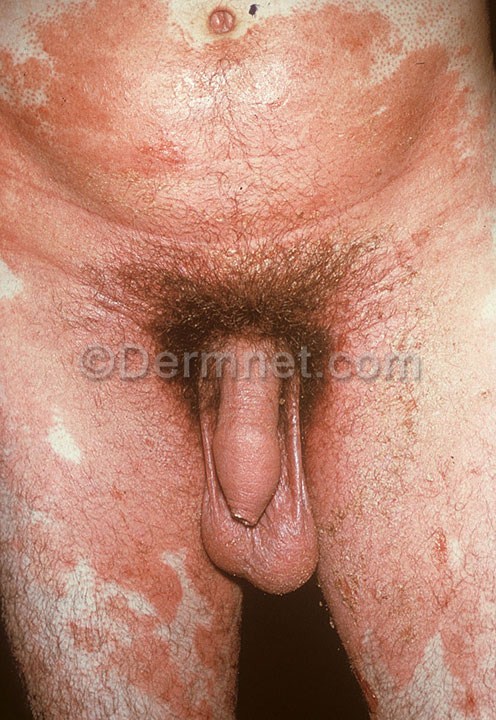
Disease: Psoriasis pictures Lichen Planus and related diseases